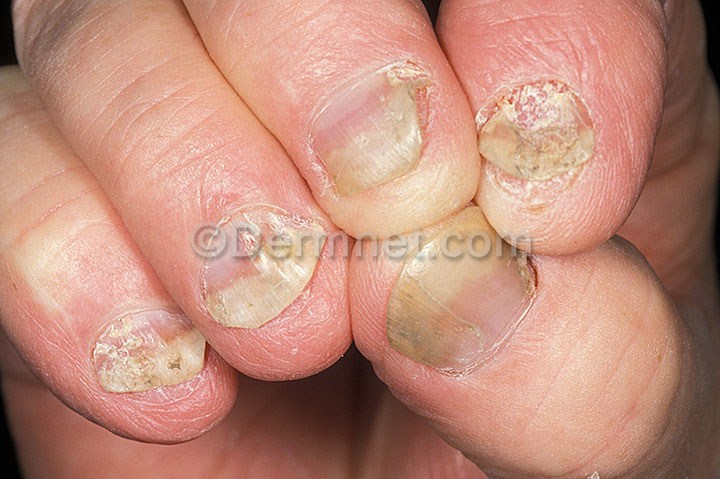
Disease: Psoriasis pictures Lichen Planus and related diseases